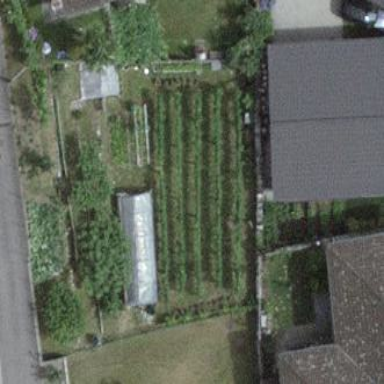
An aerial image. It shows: Vineyard growing grapes.